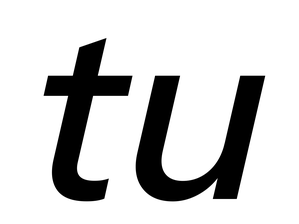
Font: InstrumentSans-Italic_Medium_Italic